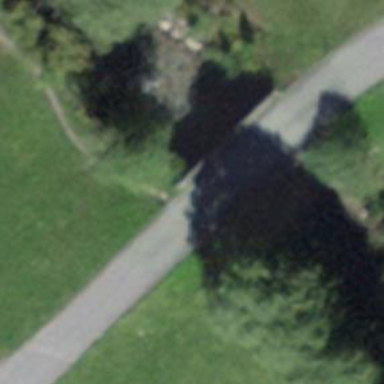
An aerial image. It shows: Unclassified road with bridge. The tracktype is grade 1.